Field crop: maize
Growth stage: 2
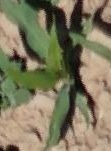
Species: maize